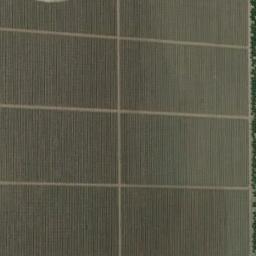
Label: rectangular_farmland